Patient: sex M, age 69
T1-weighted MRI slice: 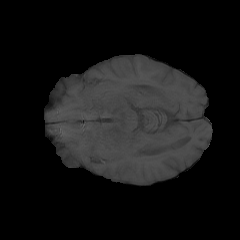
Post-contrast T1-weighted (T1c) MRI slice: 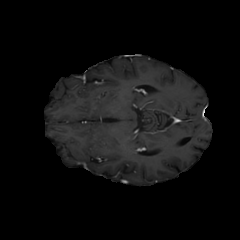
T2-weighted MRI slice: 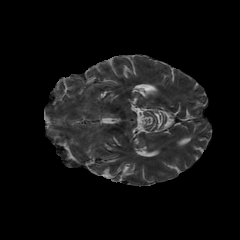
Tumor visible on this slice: no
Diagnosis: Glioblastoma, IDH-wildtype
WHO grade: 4